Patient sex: M
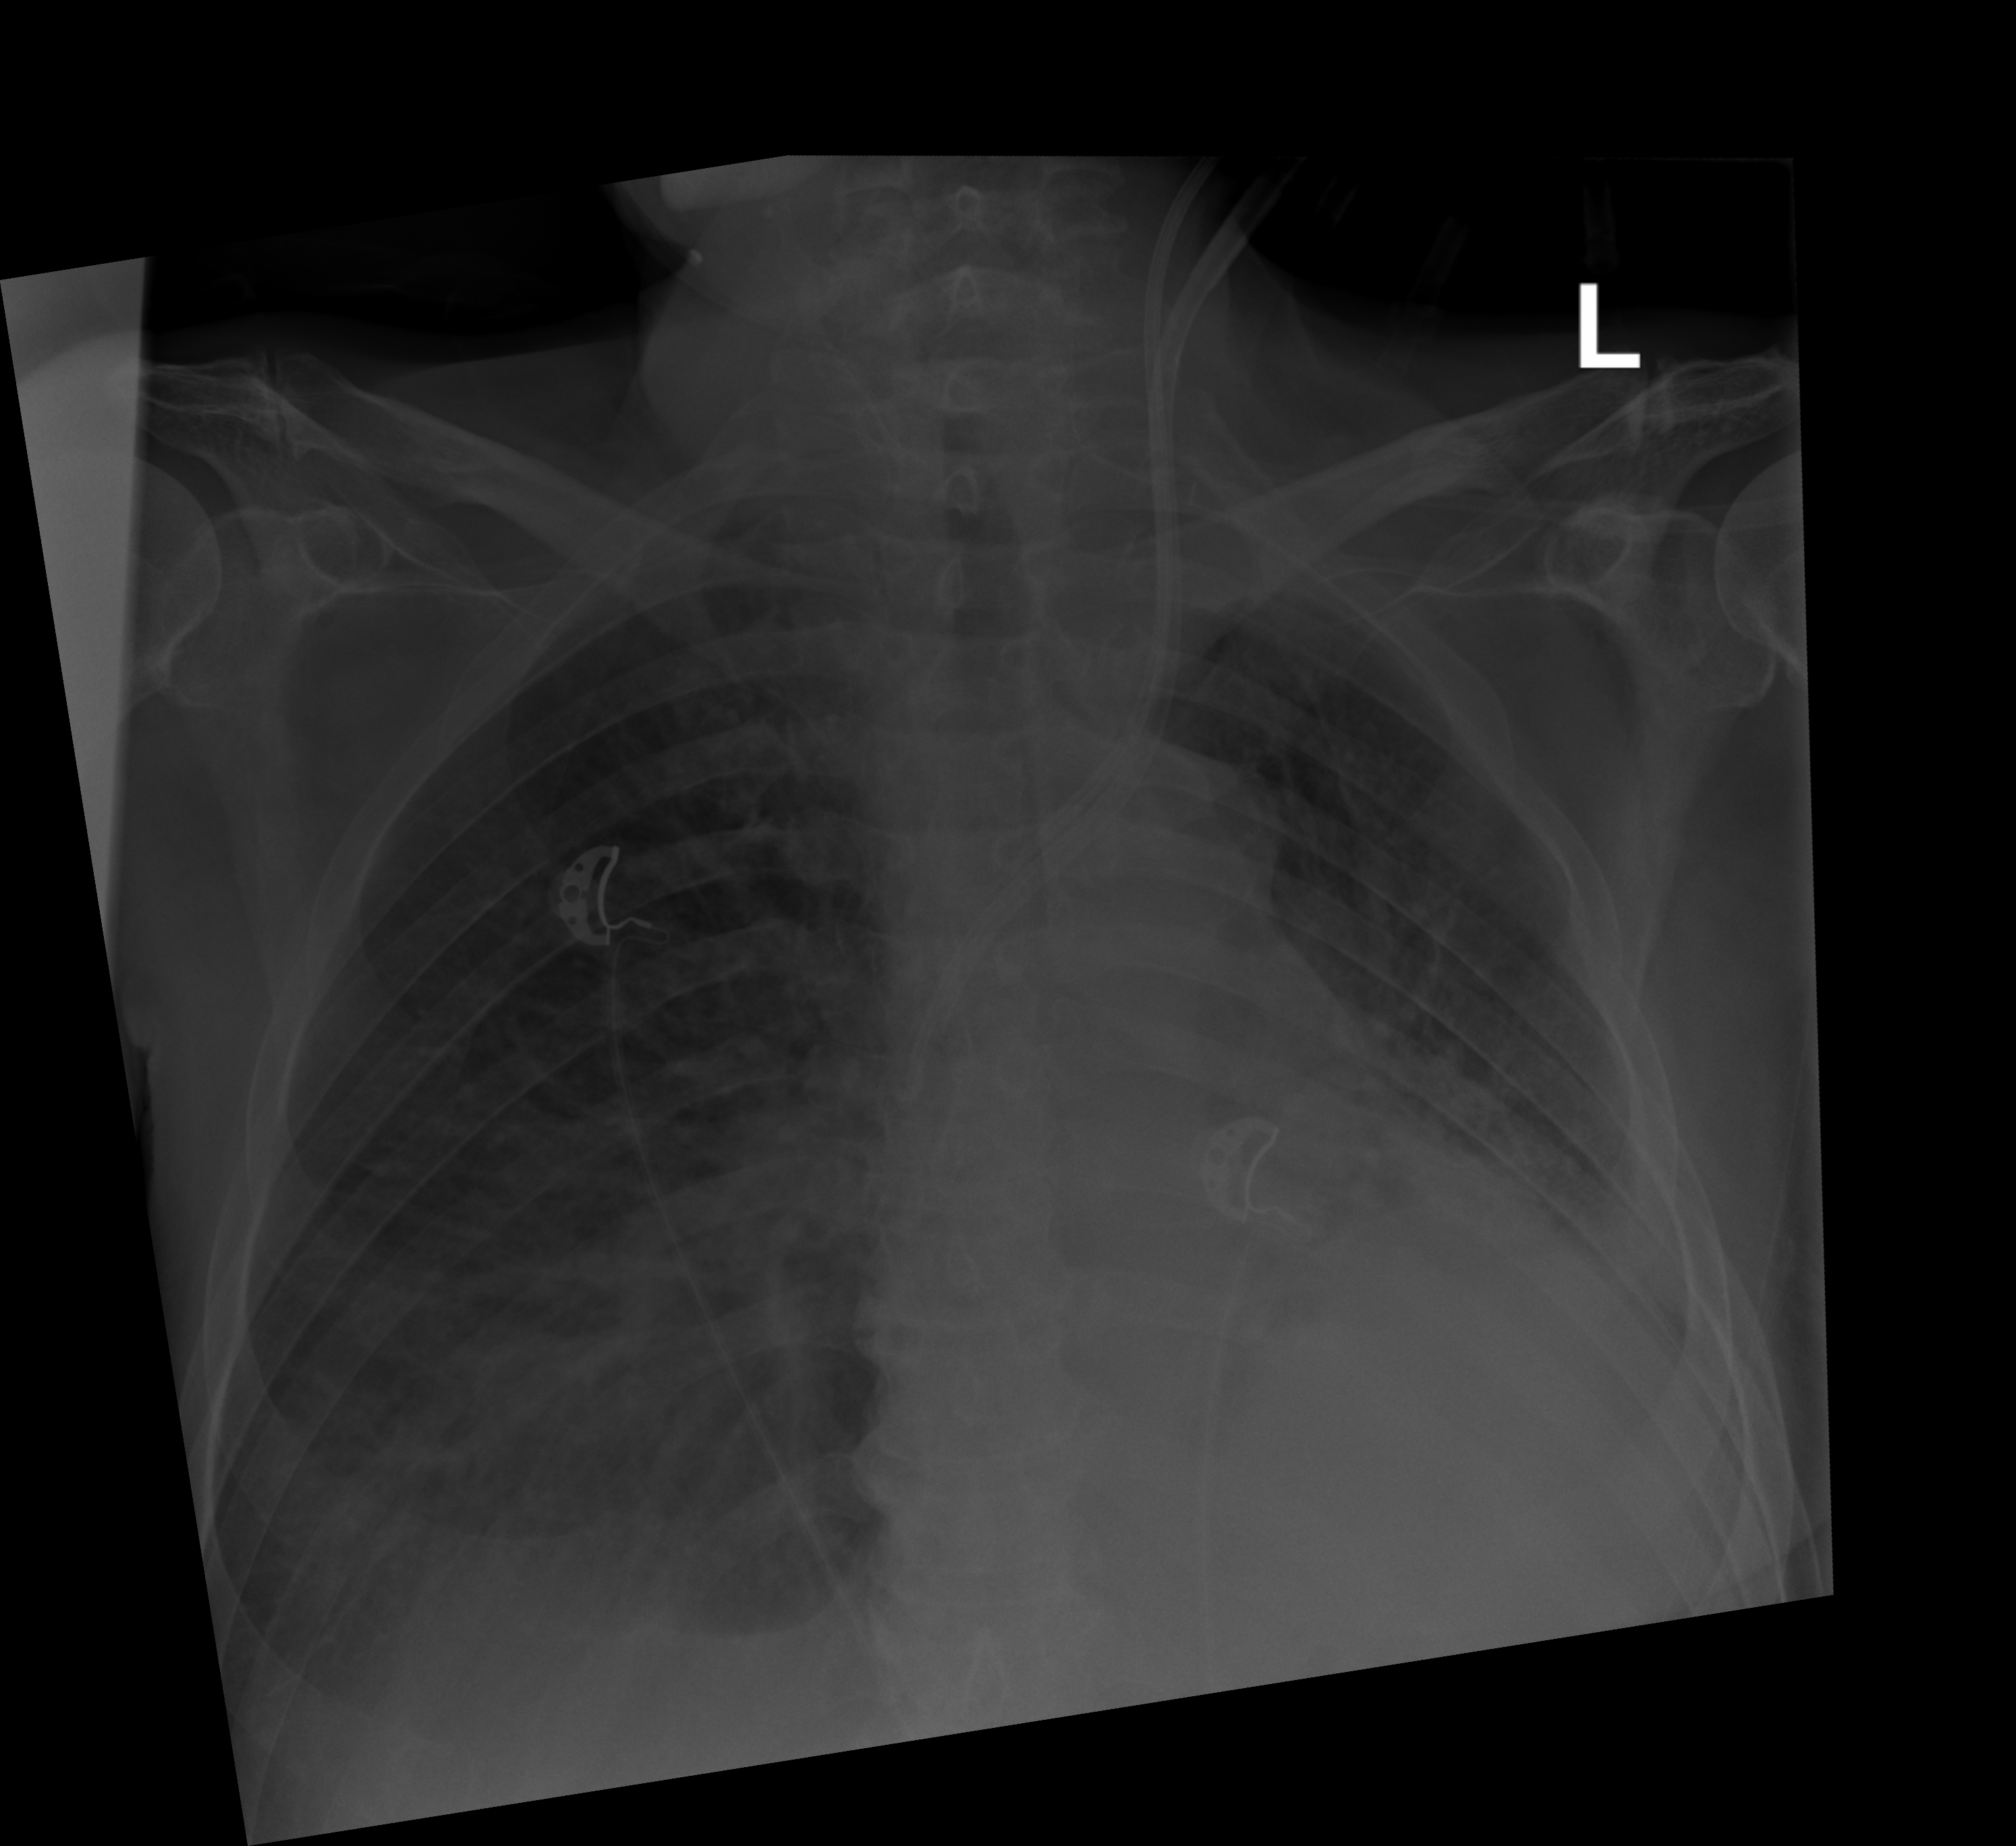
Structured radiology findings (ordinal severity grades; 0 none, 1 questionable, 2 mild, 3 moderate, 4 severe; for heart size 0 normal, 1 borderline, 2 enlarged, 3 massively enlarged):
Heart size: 2
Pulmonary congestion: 2
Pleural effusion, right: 2
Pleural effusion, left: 2
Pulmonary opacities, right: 3
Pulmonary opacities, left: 2
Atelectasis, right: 2
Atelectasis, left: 3